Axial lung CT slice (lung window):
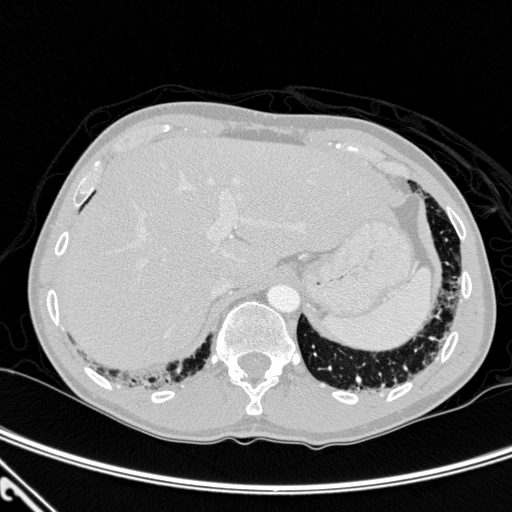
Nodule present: no